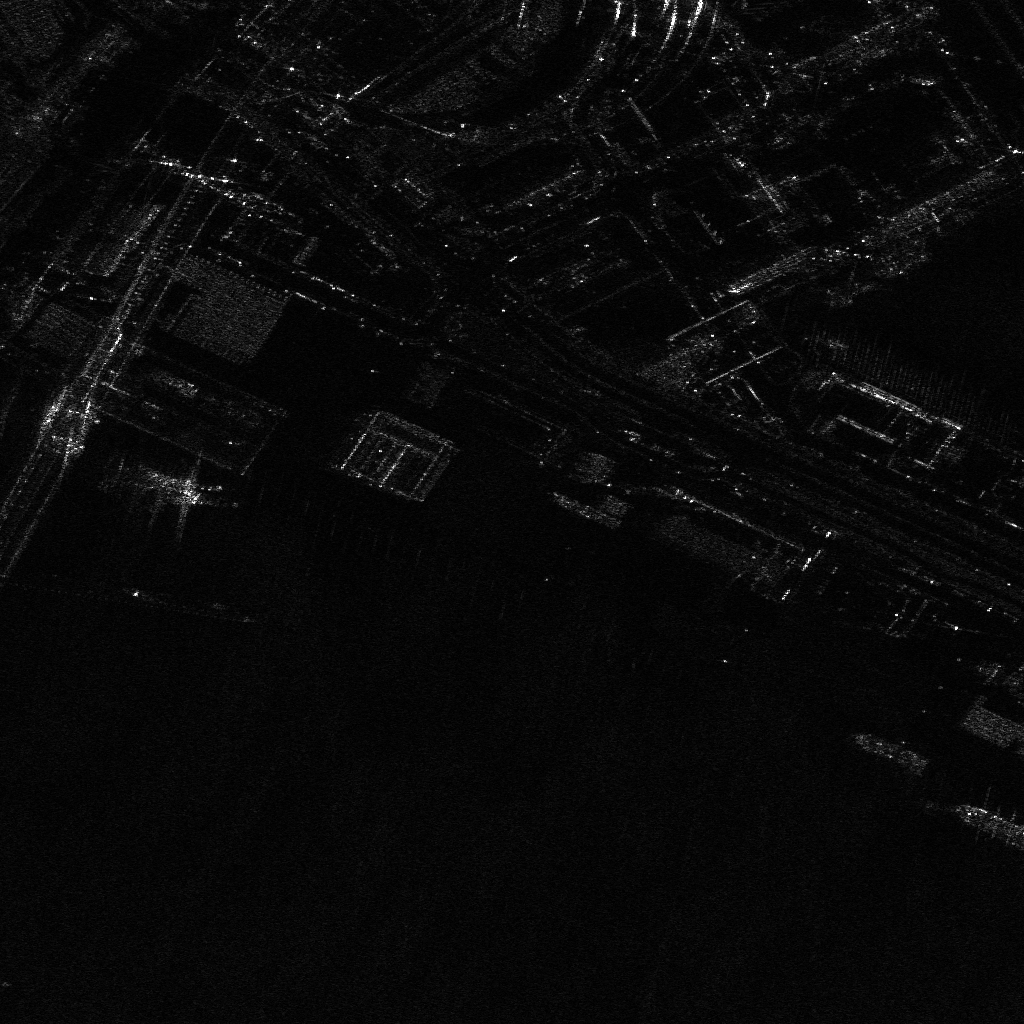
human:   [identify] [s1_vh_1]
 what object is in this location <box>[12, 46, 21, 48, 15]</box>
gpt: <ref>1 large container at the left</ref>